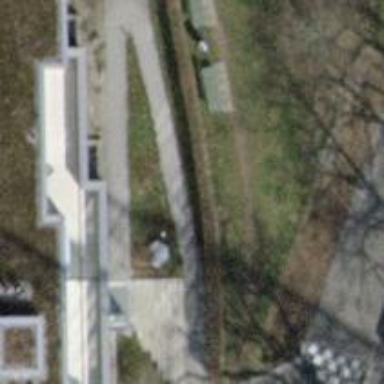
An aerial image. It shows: Path covered with grass.